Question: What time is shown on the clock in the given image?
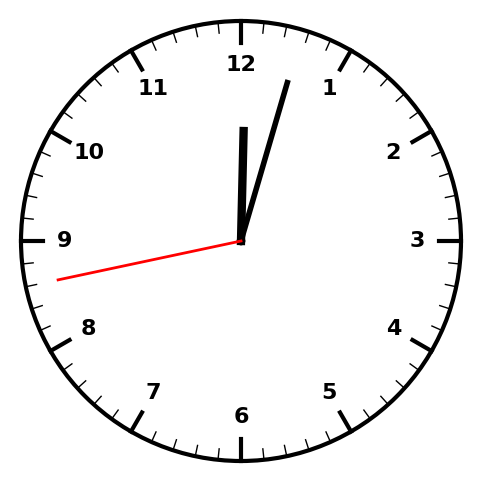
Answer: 12:02:43